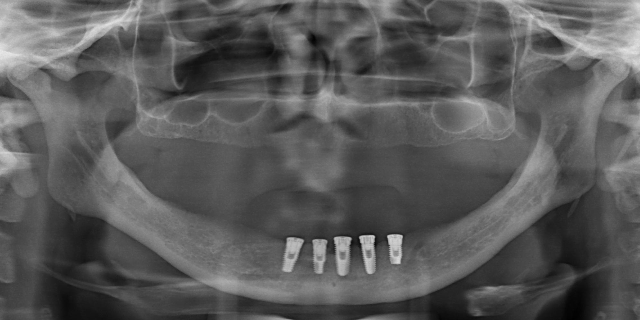
adult